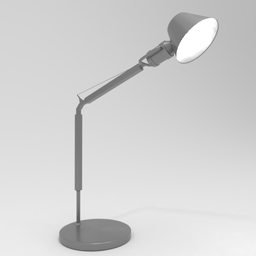
Label: lighting